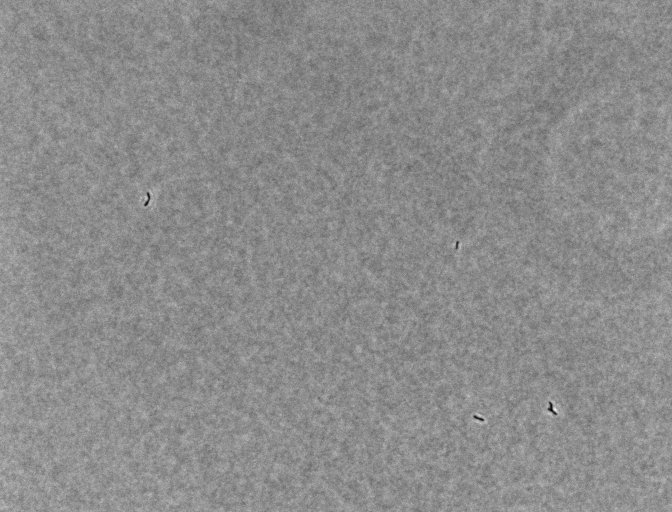
Phase contrast microscopy, 20x objective, 3 h incubation